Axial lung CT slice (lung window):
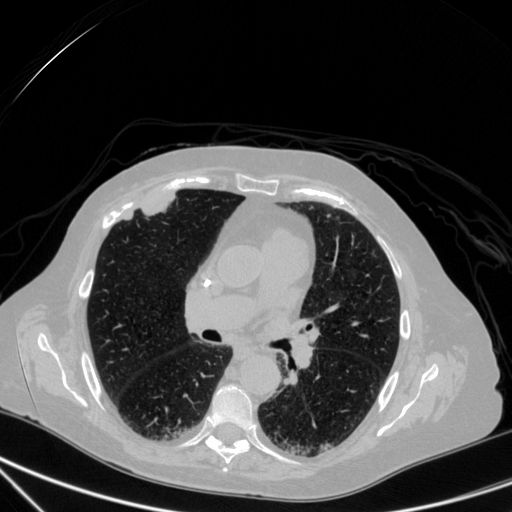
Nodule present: yes
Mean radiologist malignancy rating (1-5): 4